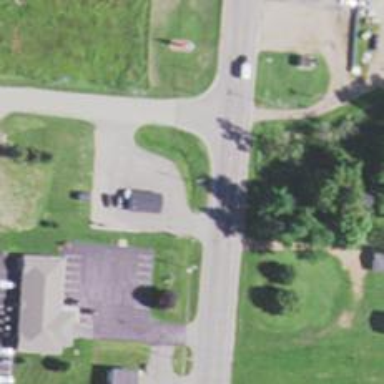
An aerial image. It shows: Veterinary facility.